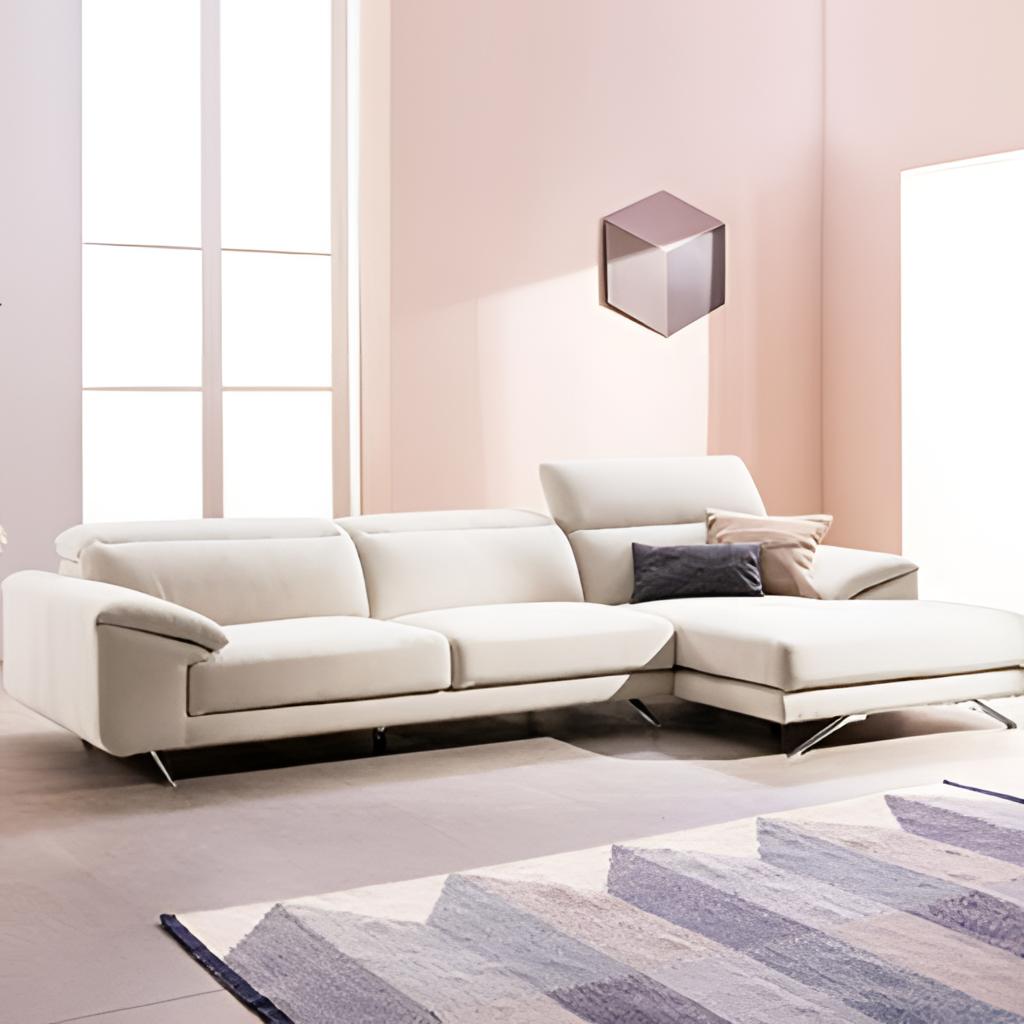
living room, leather sectional sofa, paint wallpaper, with solid pattern, contemporary, gray tile flooring, with smooth pattern